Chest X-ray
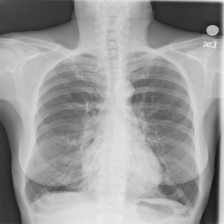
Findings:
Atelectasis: negative
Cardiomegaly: negative
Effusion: negative
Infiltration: negative
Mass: negative
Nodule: negative
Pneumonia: negative
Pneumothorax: negative
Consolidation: negative
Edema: negative
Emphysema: negative
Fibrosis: negative
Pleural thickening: negative
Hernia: negative